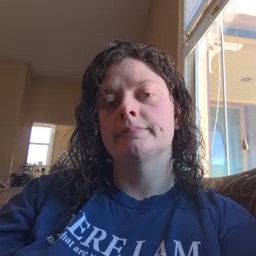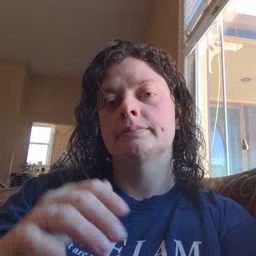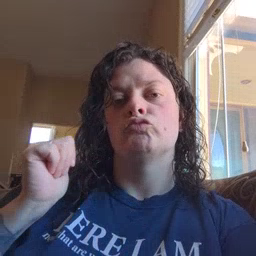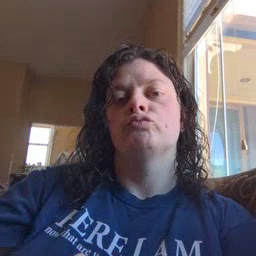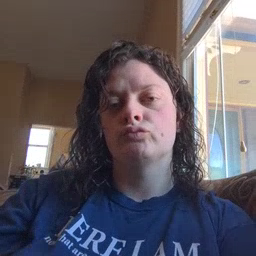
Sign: jacket